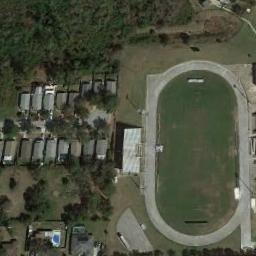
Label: ground_track_field